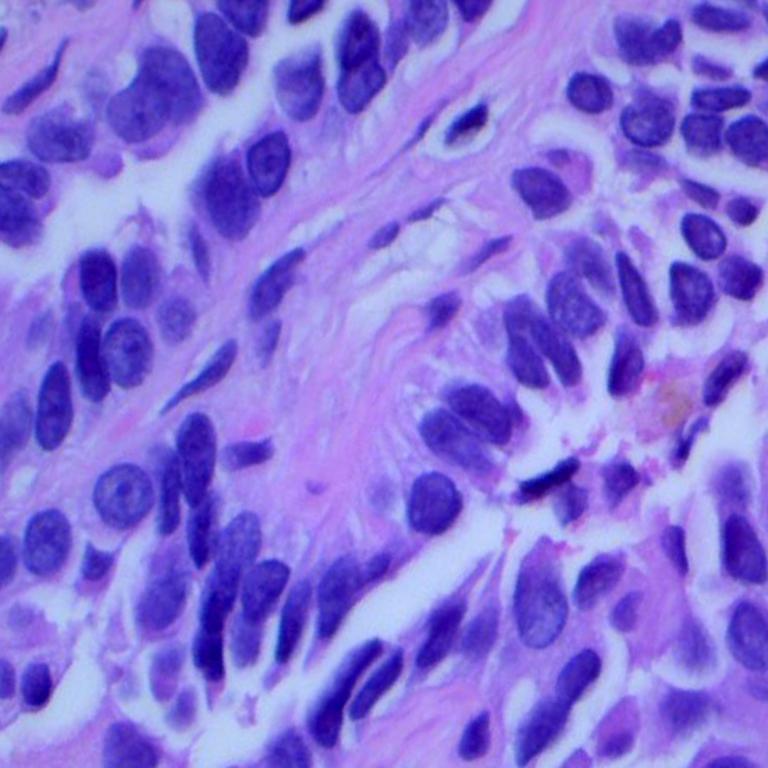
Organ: lung
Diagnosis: adenocarcinomas